Question: What is the reading of the measurement in the image?
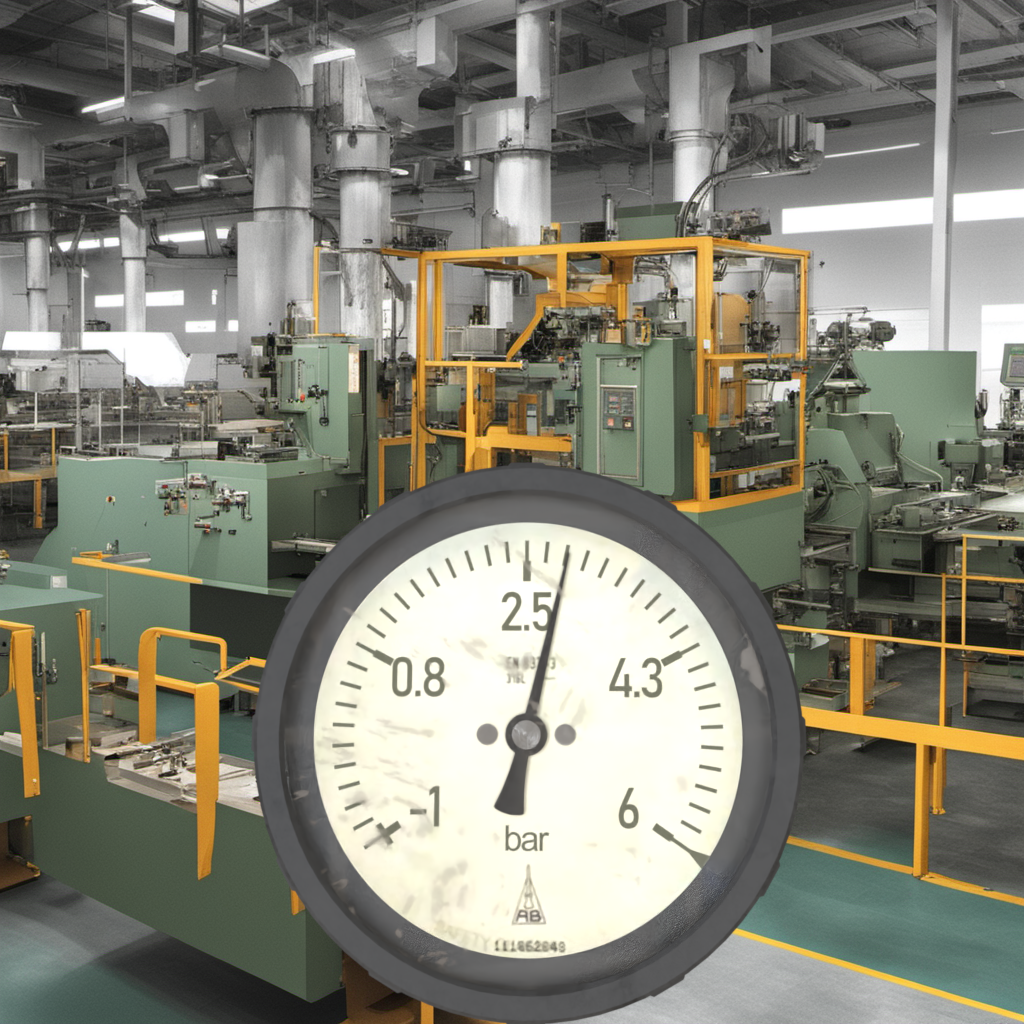
Answer: The result is 2.87
Question: What is the value range of the measurement in the image?
Answer: The range is from -1 to 6
Question: What is the minimum and maximum value of the measurement shown in the image?
Answer: The minimum value is -1 and the maximum value is 6